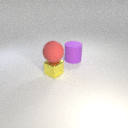
large purple rubber cylinder behind small yellow metal cube